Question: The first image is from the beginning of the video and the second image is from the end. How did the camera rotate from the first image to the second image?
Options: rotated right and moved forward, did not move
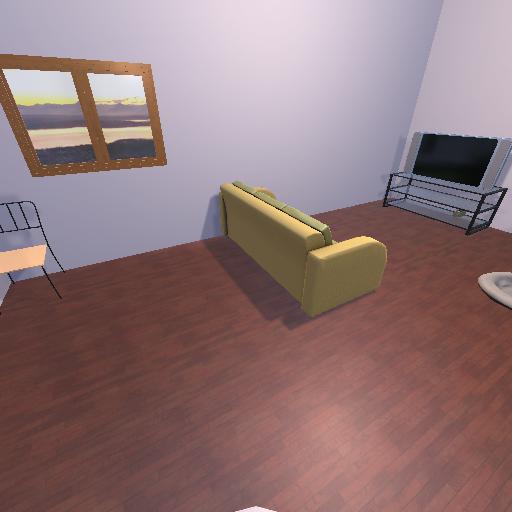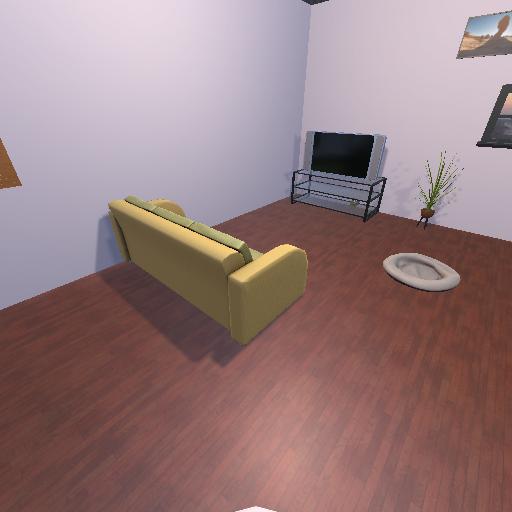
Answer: rotated right and moved forward